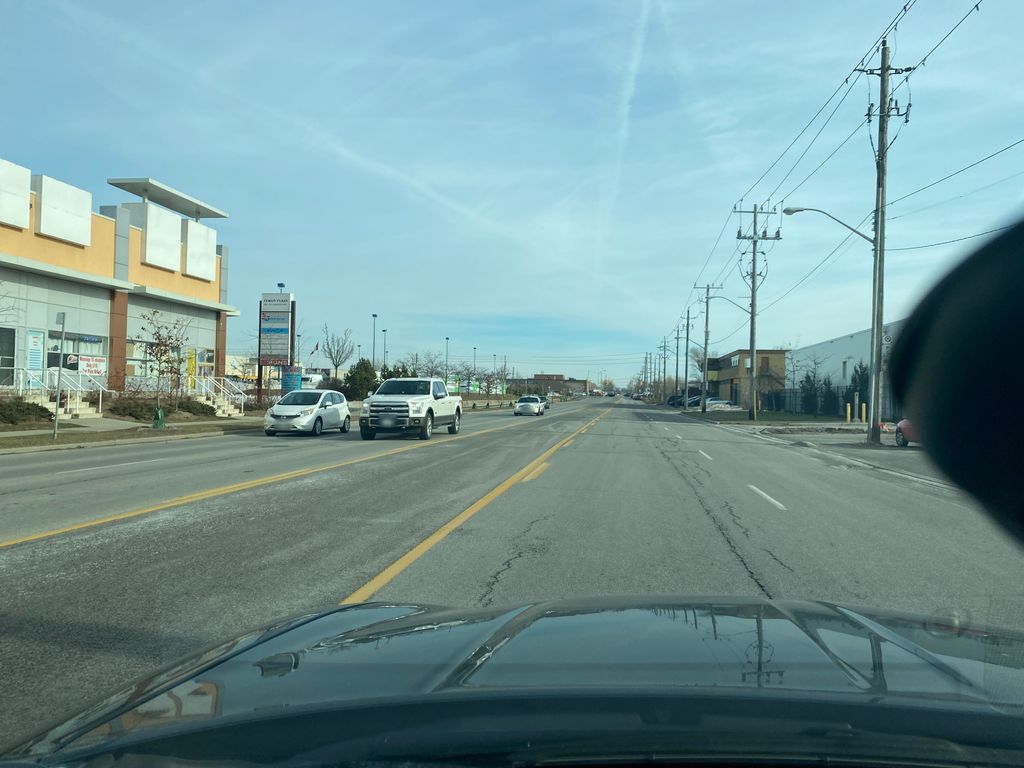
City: toronto